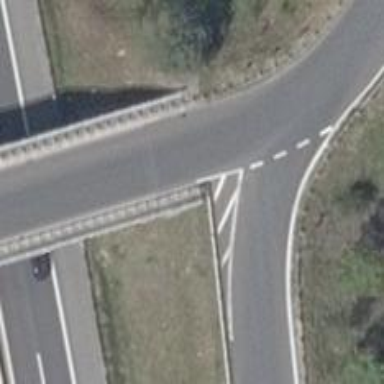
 passing over bridge at circular junction."